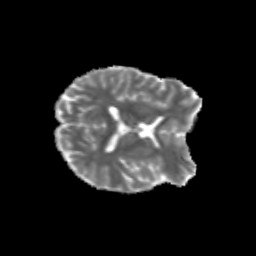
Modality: MD
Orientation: axial
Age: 28
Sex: female
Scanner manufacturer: siemens
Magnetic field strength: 3 T
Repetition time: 3.5 s
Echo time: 0.125 s